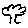
Label: tree